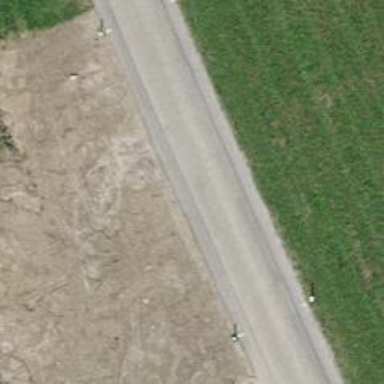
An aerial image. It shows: Unclassified road with asphalt surface.